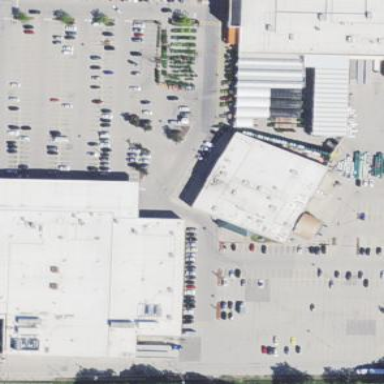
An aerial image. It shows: Retail building.